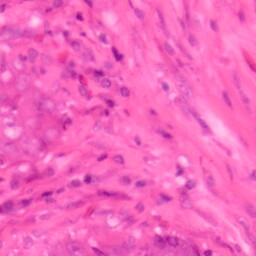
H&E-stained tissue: Colon